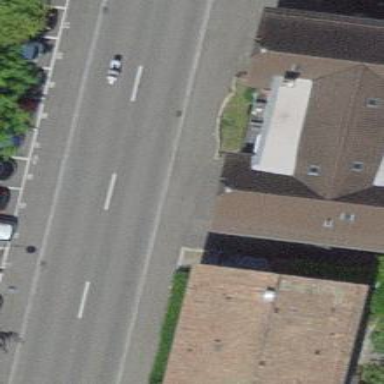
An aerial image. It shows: Image showing building with apartments.